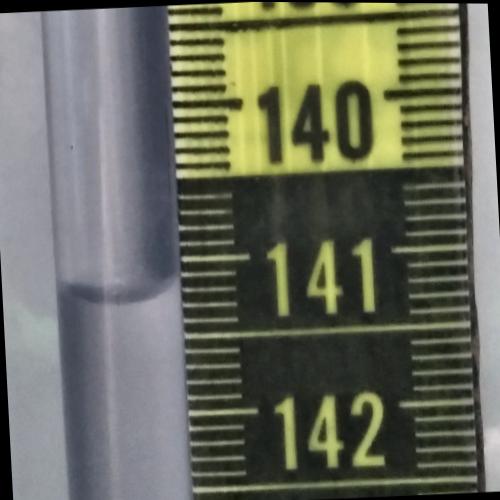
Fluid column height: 141.2 cm